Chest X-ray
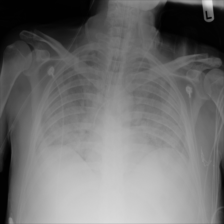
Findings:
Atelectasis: negative
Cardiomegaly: negative
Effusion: negative
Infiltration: negative
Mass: negative
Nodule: negative
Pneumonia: negative
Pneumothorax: negative
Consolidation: positive
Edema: negative
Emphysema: negative
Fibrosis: negative
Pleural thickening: negative
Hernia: negative